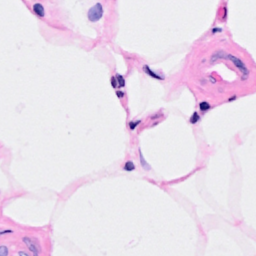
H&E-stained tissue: Breast